Platform: macOS
Application: Arc Browser
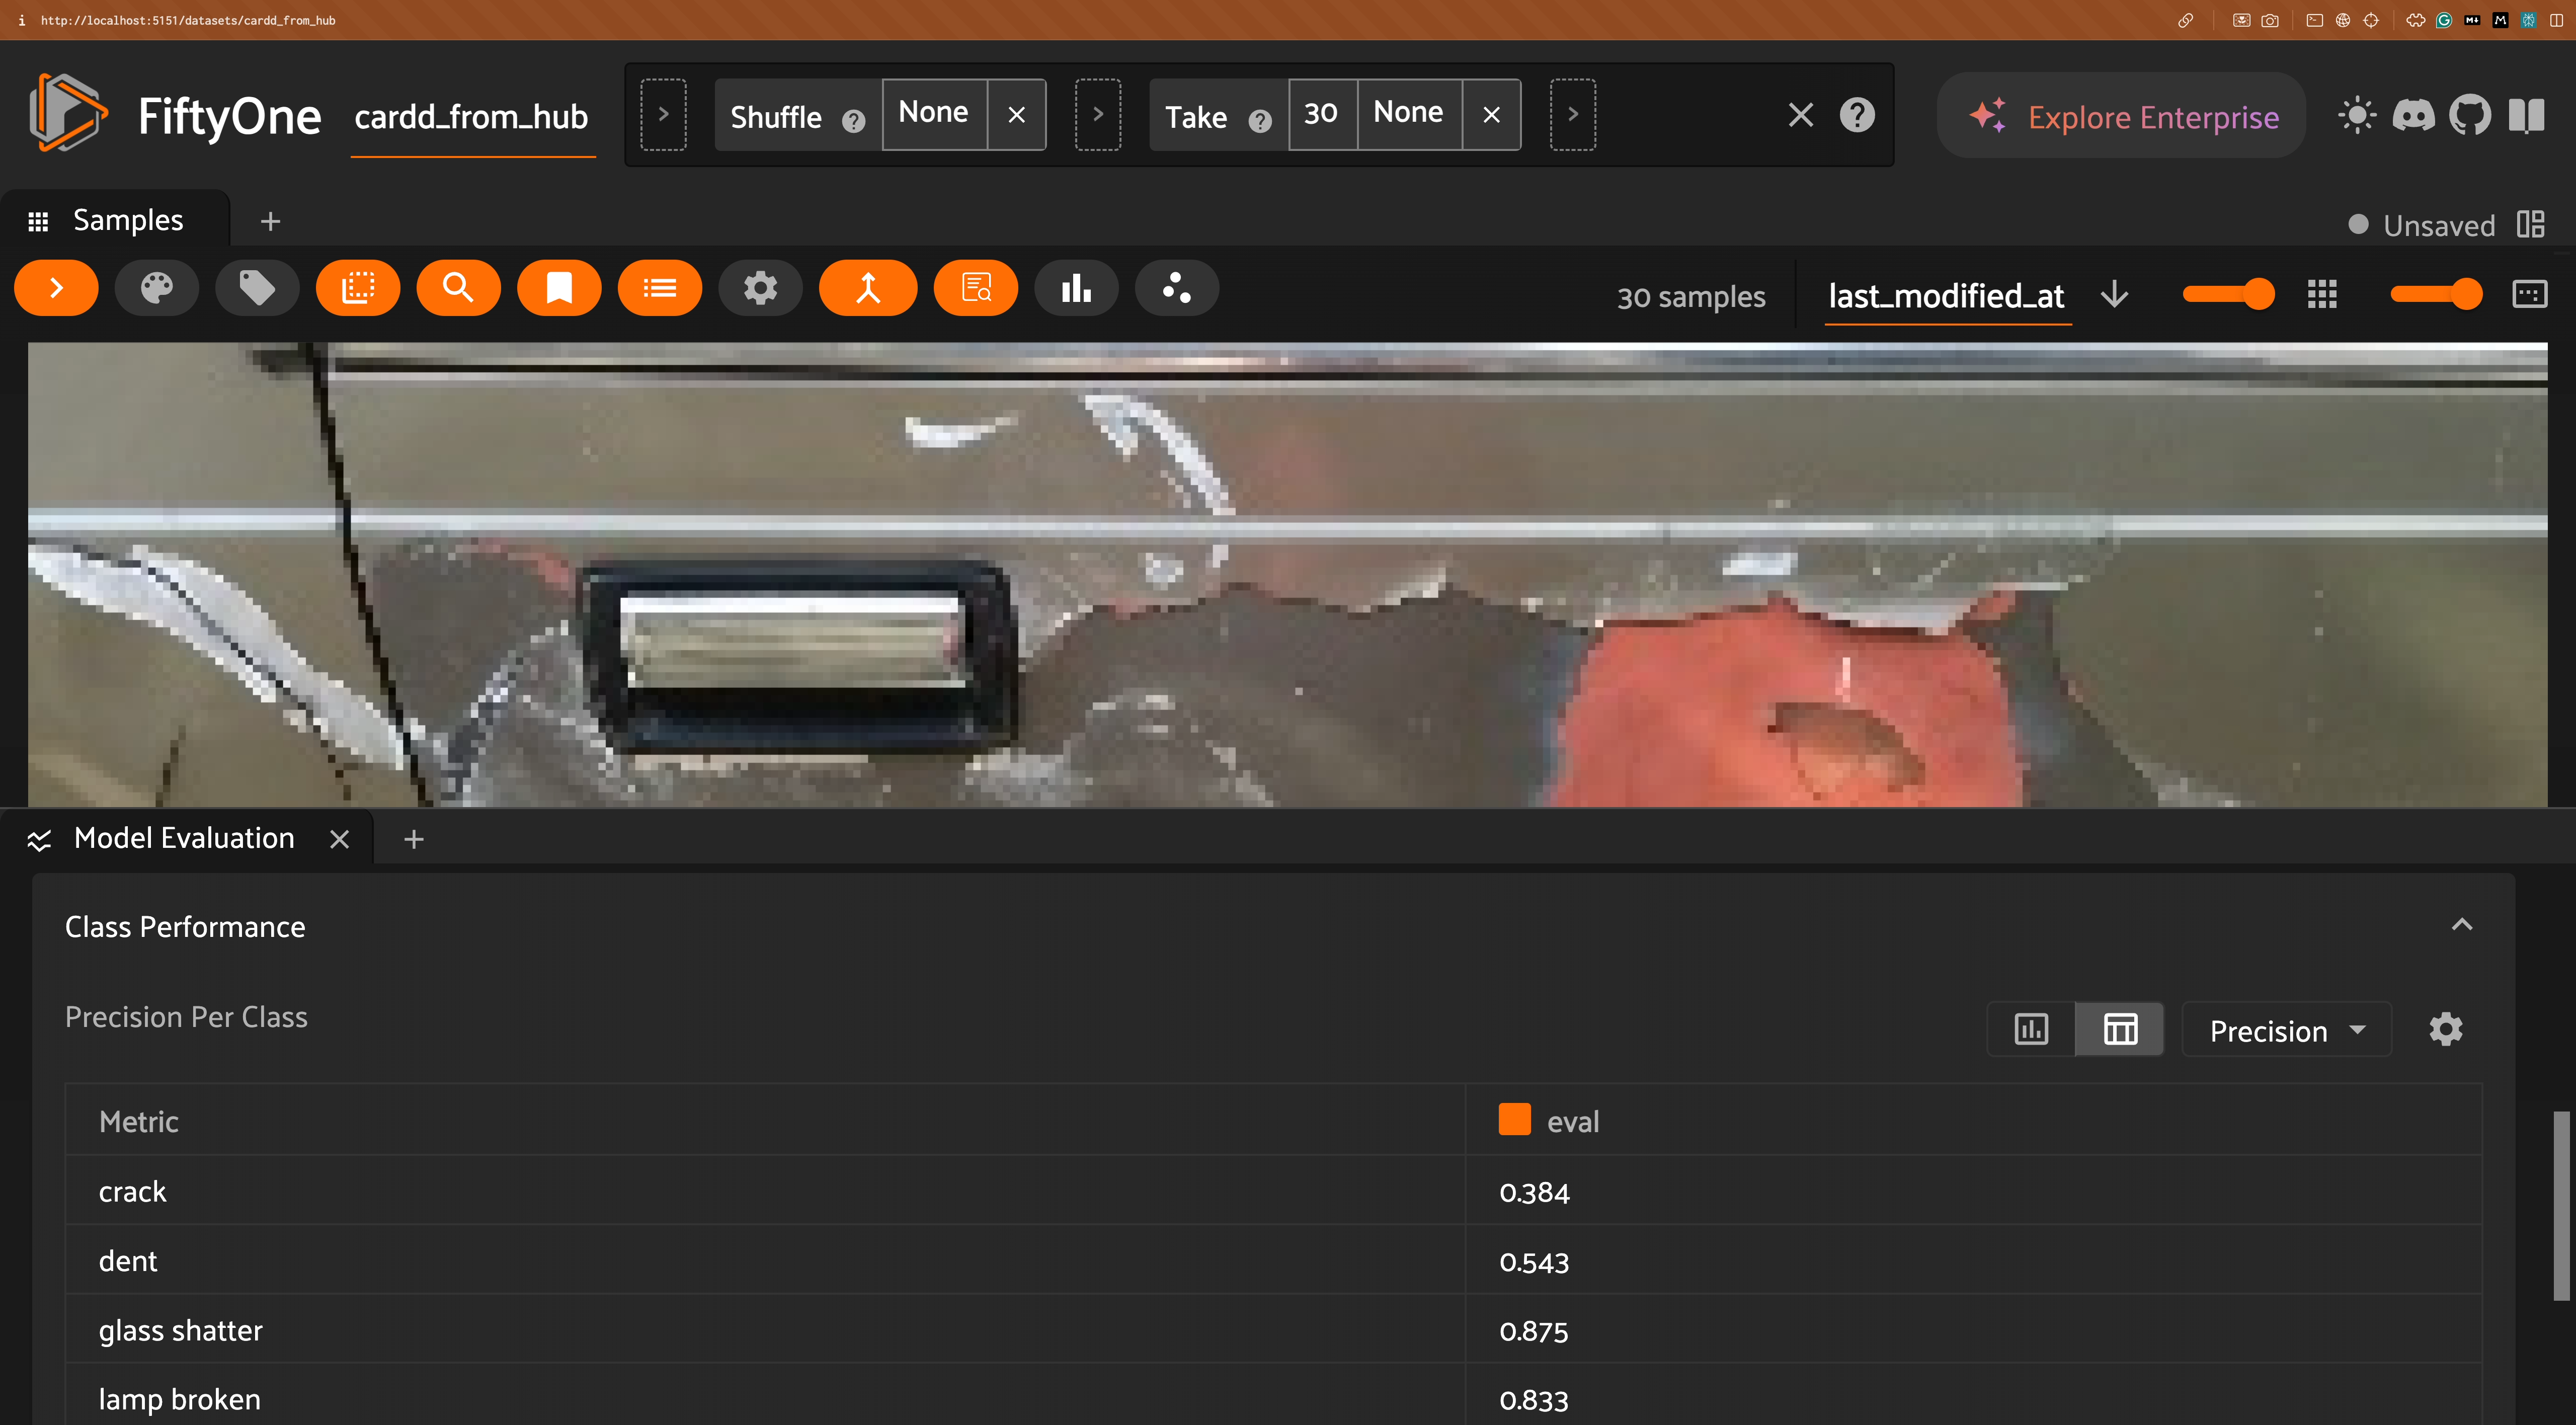
task_description: Switch to histogram view for per class metric performance
action_type: click
element_info: Icon
steps_since_start: 1